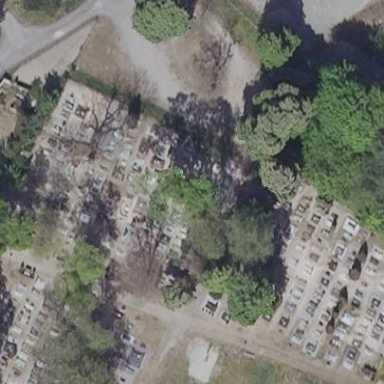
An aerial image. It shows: Cemetery.